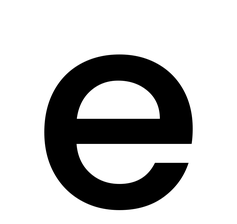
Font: Poppins-Medium